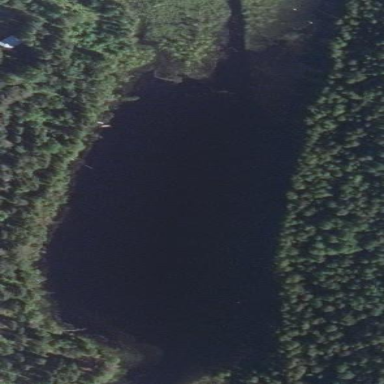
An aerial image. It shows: Lake with natural water.